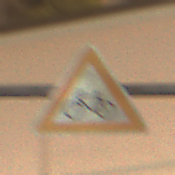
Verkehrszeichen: RadverkehrRechts
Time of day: Night
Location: Outdoor (Urban)
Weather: PartlyCloudy
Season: NotSpecified
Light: Artificial